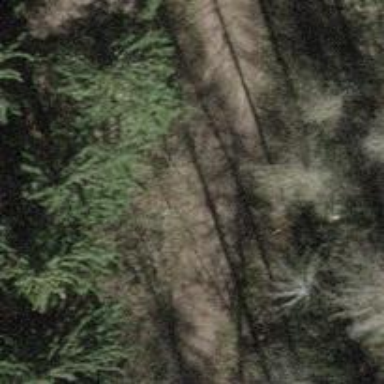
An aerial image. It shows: Pebblestone track with grade2 tracktype.